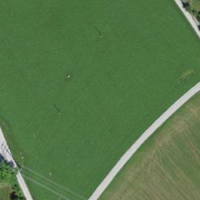
EUNIS habitat code: 52
Species observed at this site:
Mercurialis perennis